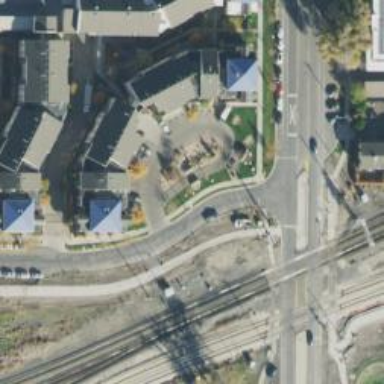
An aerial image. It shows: Residential road with separate asphalt sidewalk.